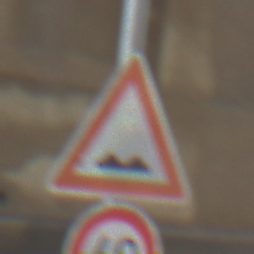
Verkehrszeichen: UnebeneFahrbahn
Zusatzzeichen unten: Geschwindigkeit60
Umgebung: Roofed, Beach
Tageszeit: Midday
Wetter: Overcast
Licht: Natural
Jahreszeit: NotSpecified
Kontrast: LowContrast